Question: I have a categories structure as follows

I want to select leaf node. i mean the the categories who don't have sub categories.
In my database monitor, cpu, novels and comics will be answer.
Any help will be appreciated.
Edit :
I tried this.
'''
public function get_valid_categories($parent)
{
$has_childs = false;
foreach($this->categories as $key => $value) {
if ($value['parent'] == $parent) {
if ($has_childs === false) {
$has_childs = true;
}
else
{
$this->valid_categories[] = $value['name'];
}
$this->get_valid_categories($key);
}
}
if ($has_childs === true)
{
return $this->valid_categories ;
}
}
'''
and i m calling this function as follows
'''
get_valid_categories(0);
'''
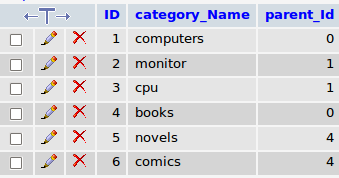
Answer: You don't need a recursive query for this. How about the following SQL:
'''
select t1.*
from table t1
left join table t2 on t1.id = t2.parent_id
where t2.id is null
'''
This takes the rows in your table and self-joins to get each row's children. It then filters out those rows that have no children by checking for 't2.id is null'.